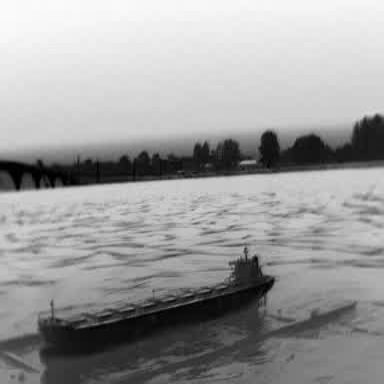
There is a liner in the infrared image.